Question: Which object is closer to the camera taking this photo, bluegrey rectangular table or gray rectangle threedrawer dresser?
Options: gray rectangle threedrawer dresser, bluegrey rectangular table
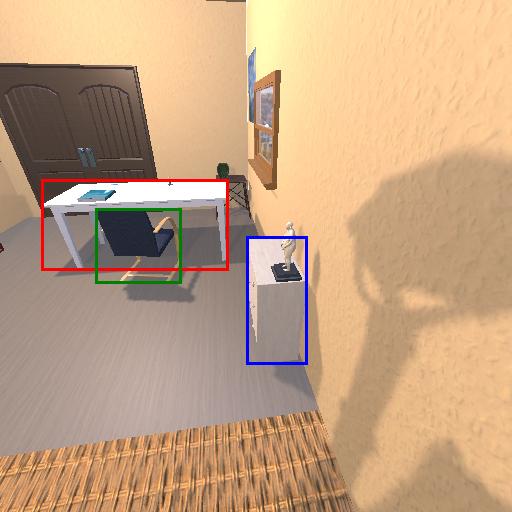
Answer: gray rectangle threedrawer dresser